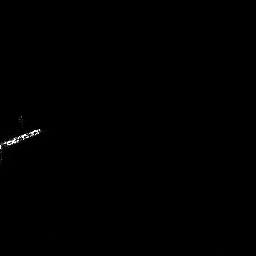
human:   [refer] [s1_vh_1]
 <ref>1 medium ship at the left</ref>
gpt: <box>[[0, 43, 16, 58, 0]]</box>